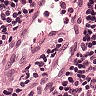
Metastatic tissue present: no